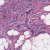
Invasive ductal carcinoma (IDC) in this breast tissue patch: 1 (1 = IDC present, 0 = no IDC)